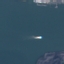
Land use / land cover: SeaLake